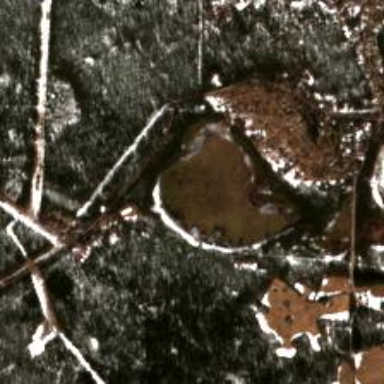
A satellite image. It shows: Bog wetland area.